Group 1:
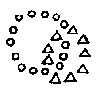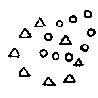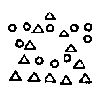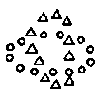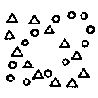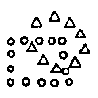
Group 2:
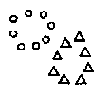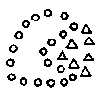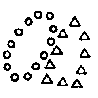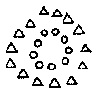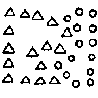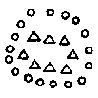
Rule separating the two groups: Outlines made by triangles and circles intersect vs. outlines made by triangles and circles do not intersect.
Concepts: cluster, collinear, intersection, x-crossing, x-point
Author: Mikhail M. Bongard
Reference: M. M. Bongard, Pattern Recognition, Spartan Books, 1970, p. 246.